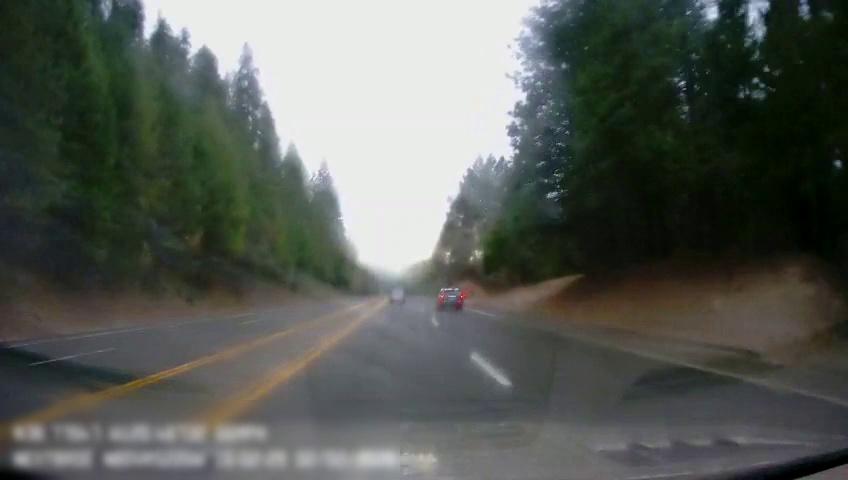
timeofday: Day
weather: Cloudy
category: Drivable Space
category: Vehicles | Car
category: Vehicles | Car
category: Lanes | Alternate Lane
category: Lanes | Alternate Lane
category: Lanes | Alternate Lane
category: Lanes | Current Lane
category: Lanes | Current Lane
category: Lanes | Alternate Lane